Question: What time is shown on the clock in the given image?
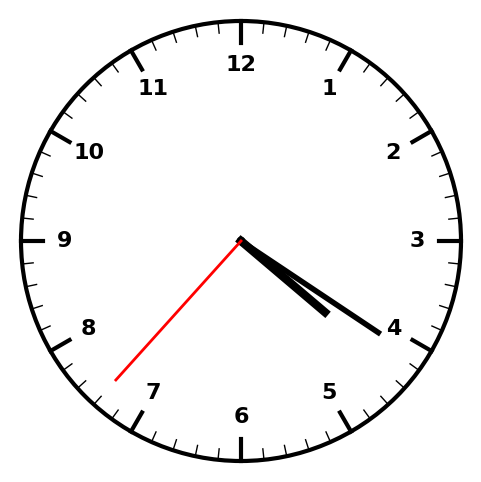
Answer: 04:20:37